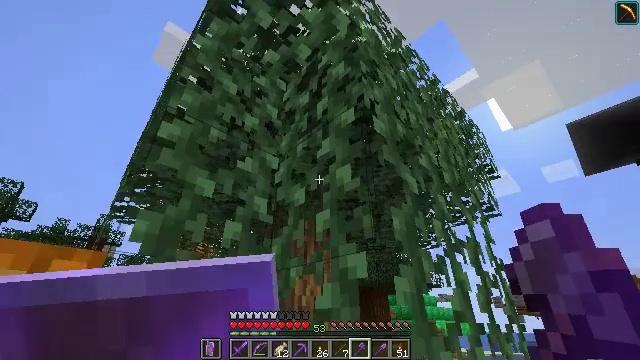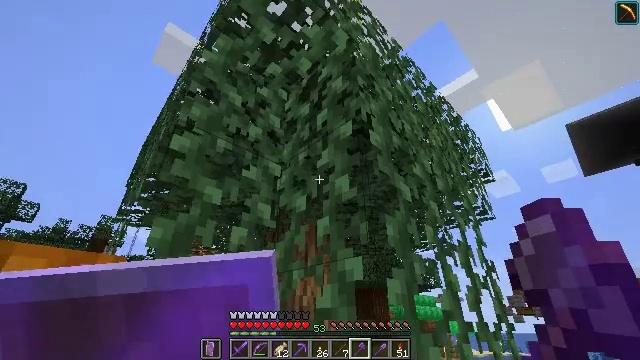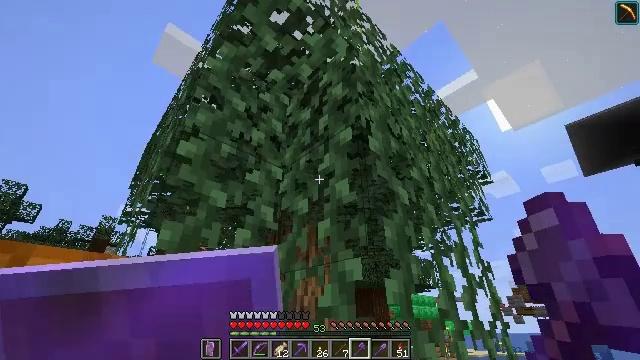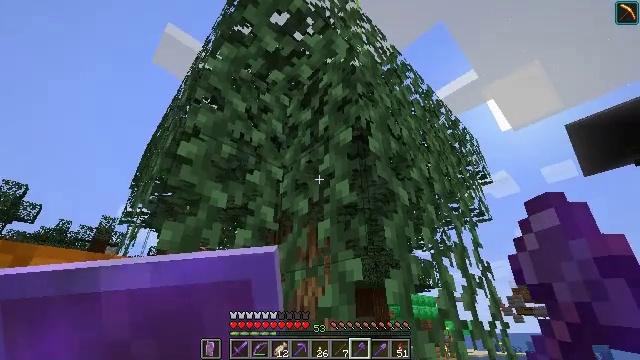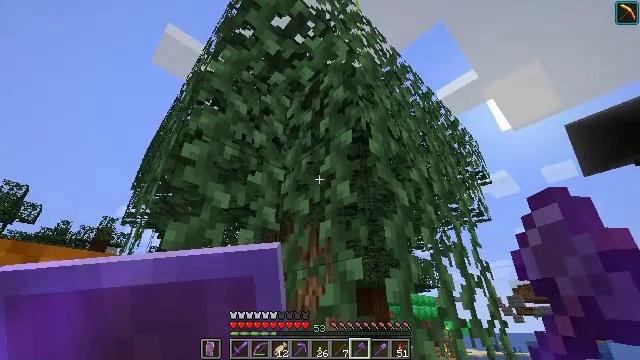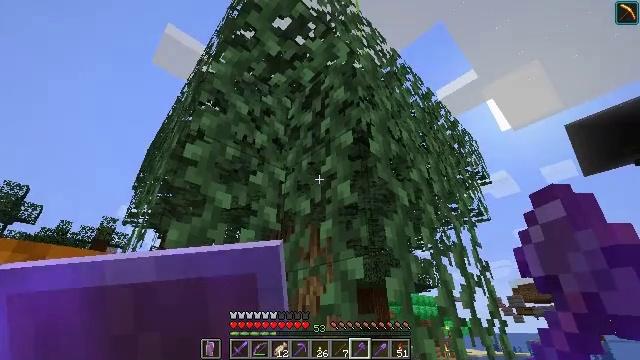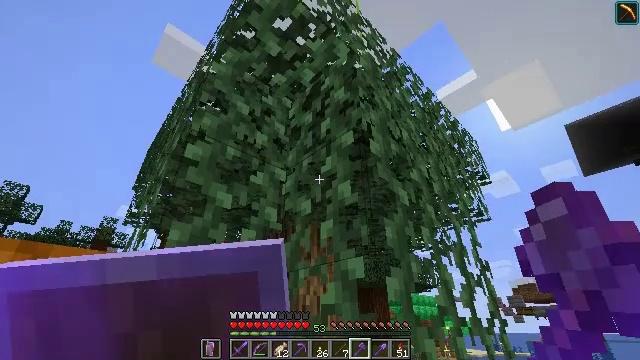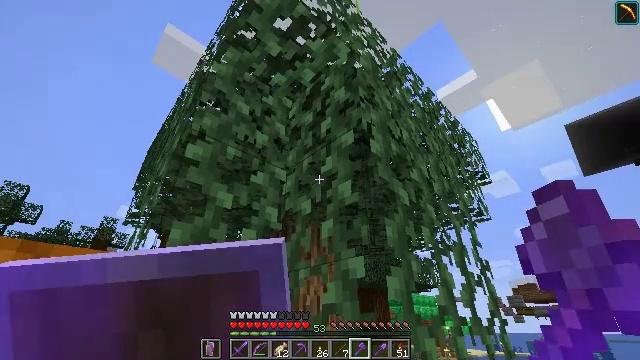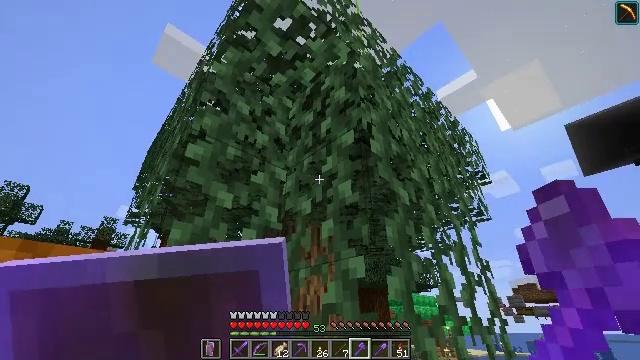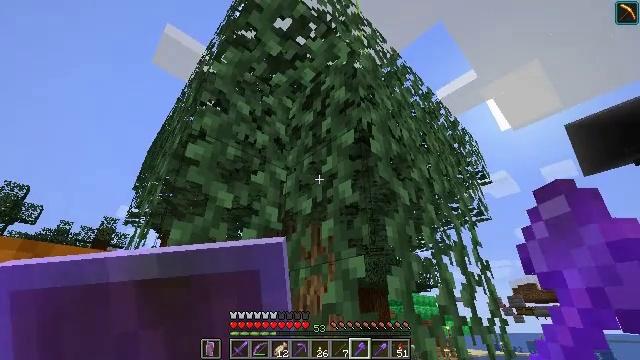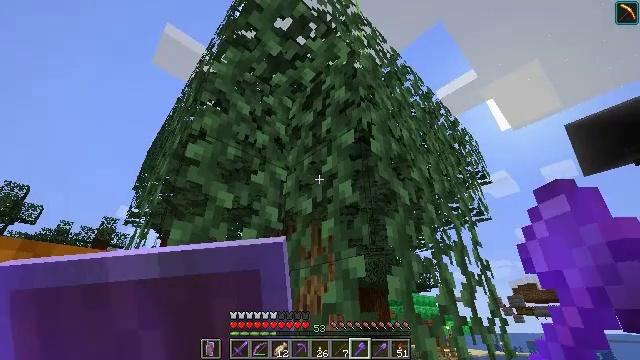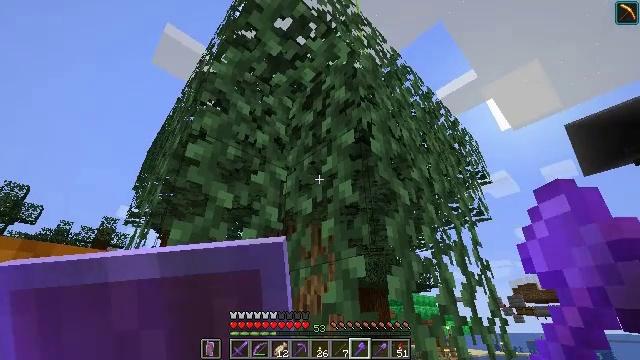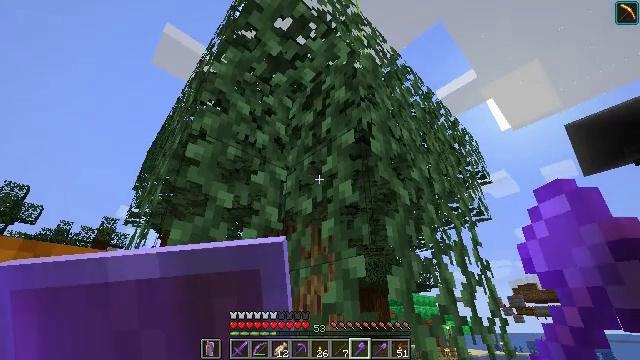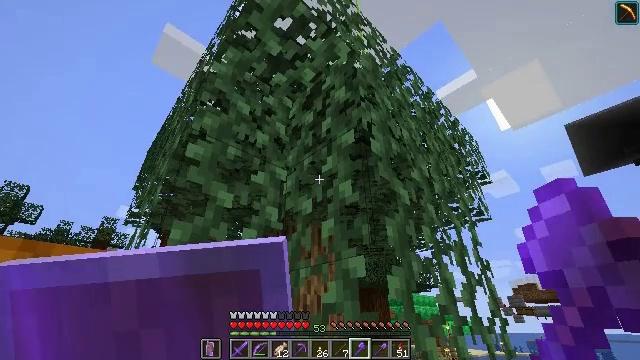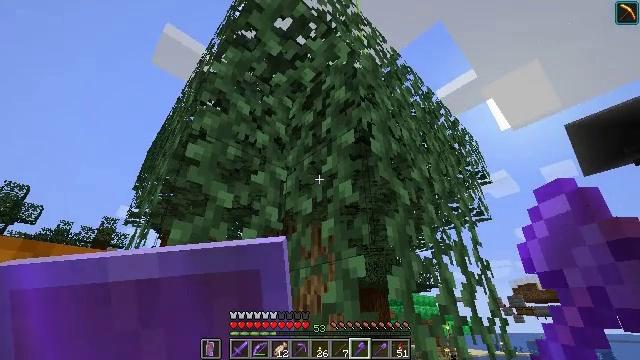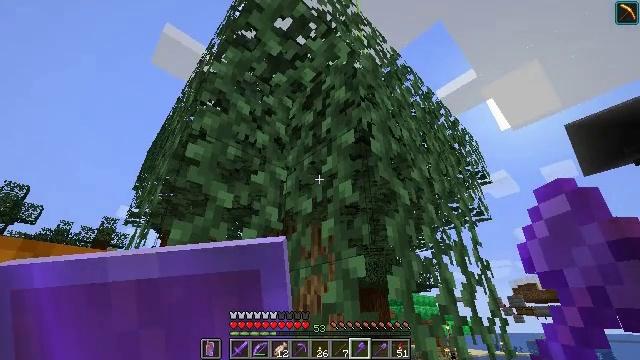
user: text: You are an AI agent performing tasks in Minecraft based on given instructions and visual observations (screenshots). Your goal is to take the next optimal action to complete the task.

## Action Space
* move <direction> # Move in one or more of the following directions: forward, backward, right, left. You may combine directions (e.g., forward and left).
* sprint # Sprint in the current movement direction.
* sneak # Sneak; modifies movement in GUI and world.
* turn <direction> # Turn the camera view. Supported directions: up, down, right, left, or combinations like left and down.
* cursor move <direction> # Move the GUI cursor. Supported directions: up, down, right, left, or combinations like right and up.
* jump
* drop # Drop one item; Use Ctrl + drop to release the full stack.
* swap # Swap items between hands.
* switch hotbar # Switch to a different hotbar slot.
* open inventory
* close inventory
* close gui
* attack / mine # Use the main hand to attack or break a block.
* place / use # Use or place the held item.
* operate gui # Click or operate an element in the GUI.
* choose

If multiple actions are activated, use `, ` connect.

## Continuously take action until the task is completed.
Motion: motion action
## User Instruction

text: Break the vines.
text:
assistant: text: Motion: no_op
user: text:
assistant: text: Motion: no_op
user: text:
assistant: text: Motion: no_op
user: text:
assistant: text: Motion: no_op
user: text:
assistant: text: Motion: no_op
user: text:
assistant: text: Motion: no_op
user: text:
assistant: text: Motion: no_op
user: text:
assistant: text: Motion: no_op
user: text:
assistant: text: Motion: no_op
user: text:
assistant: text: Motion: no_op
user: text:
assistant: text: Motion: no_op
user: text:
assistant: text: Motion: no_op
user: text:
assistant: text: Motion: no_op
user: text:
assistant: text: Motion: no_op
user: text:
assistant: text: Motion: no_op
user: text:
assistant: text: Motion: no_op
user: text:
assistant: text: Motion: no_op
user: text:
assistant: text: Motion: turn left and down
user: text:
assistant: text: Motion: turn left and down
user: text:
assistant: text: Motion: turn left and down
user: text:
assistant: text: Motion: turn left and down
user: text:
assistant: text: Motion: no_op
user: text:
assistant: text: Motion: no_op
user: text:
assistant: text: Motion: no_op
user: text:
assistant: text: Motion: no_op
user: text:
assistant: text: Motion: turn left and down
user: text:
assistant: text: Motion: move forward, turn left and down
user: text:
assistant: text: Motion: move forward, turn left and down
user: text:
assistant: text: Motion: move forward
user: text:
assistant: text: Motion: move forward